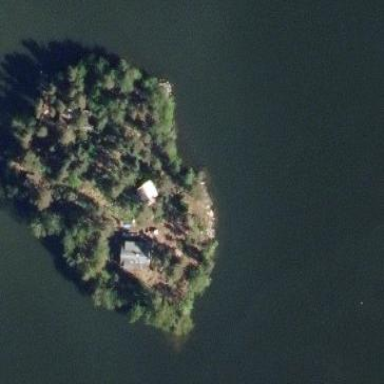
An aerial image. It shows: Islet covered with forest.